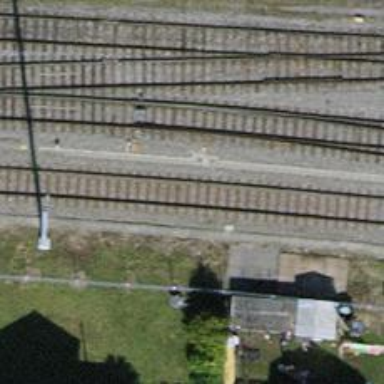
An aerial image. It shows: Rail yard with electrified contact lines for the trains.